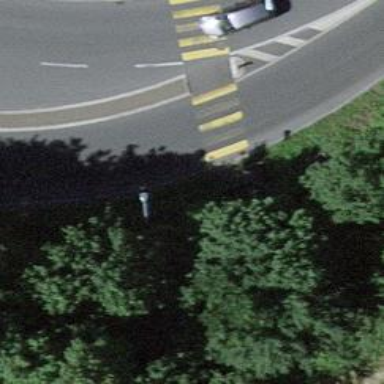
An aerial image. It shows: Kerb serving as barrier.